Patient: sex M, age 45
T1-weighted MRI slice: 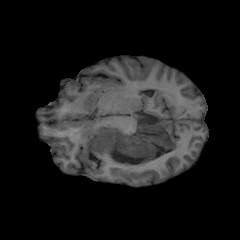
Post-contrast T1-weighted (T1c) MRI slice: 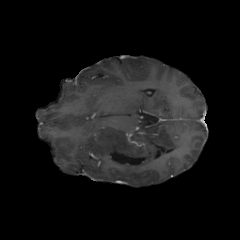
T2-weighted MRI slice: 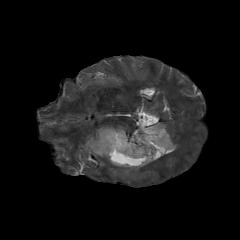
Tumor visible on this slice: yes
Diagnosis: Astrocytoma, IDH-mutant
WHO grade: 2